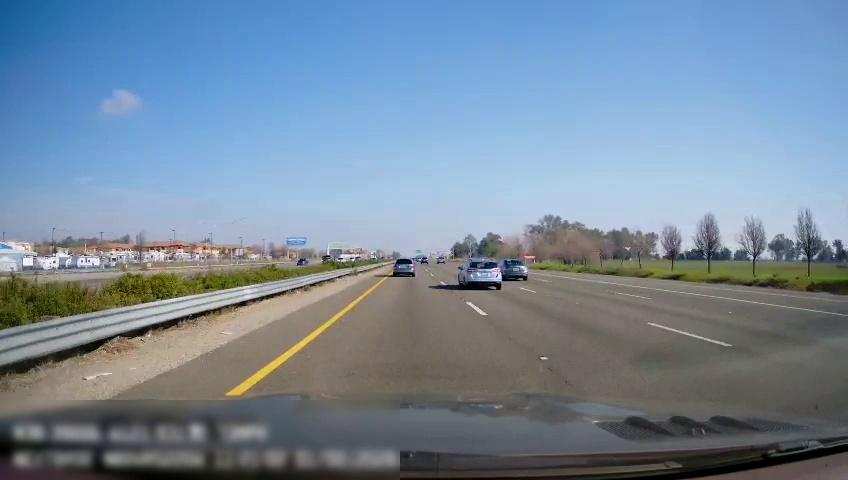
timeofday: Day
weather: Sunny
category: Drivable Space
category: Drivable Space
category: Vehicles | Car
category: Vehicles | Car
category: Vehicles | Car
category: Vehicles | Car
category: Vehicles | Car
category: Vehicles | SUV
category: Lanes | Current Lane
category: Lanes | Current Lane
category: Lanes | Alternate Lane
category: Lanes | Alternate Lane
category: Lanes | Alternate Lane
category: Lanes | Alternate Lane
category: Lanes | Alternate Lane